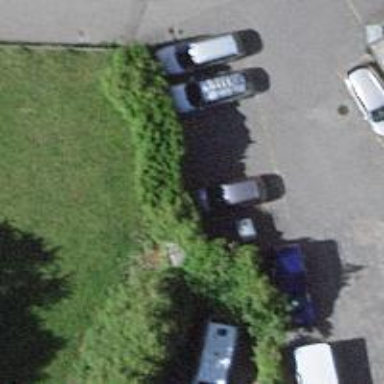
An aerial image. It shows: Hedge barrier.